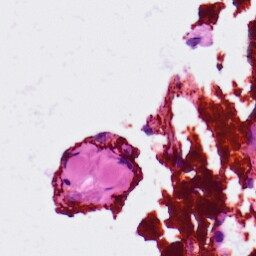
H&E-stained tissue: Lung